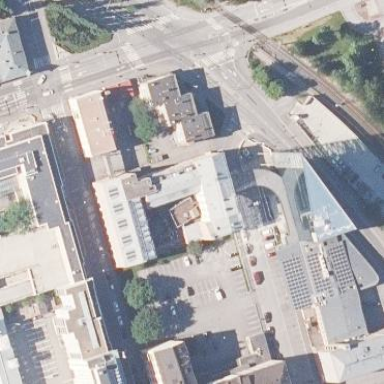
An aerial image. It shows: Commercial building with gray roof and maroon exterior.